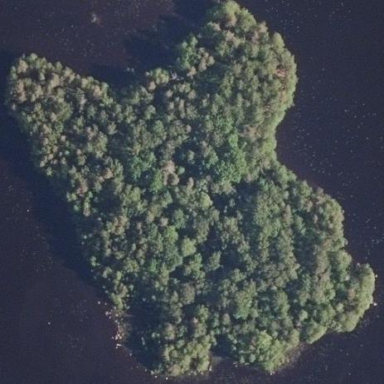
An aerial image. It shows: Island covered with woodland.